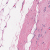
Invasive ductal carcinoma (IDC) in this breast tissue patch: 0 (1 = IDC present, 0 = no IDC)